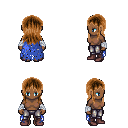
a pixel art fantasy rpg character, female body template, human, dark skin, blue tattered cape, metal pants, brown unkempt hairstyle, white cloth bandages, maroon shoes, four views (front, back, left, right), 2x2 character sprite sheet, small pixel art, hard edges, no anti-aliasing